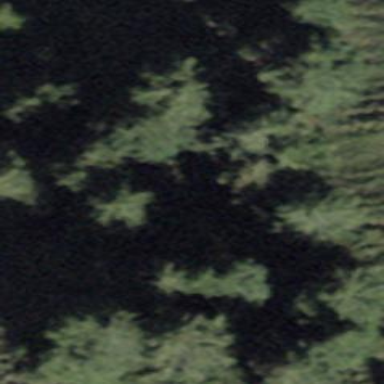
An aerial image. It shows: Forest area.